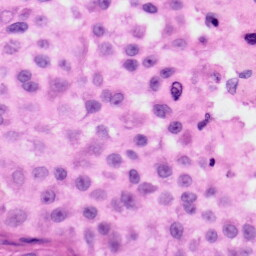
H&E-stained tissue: Skin